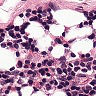
Metastatic tissue present: no